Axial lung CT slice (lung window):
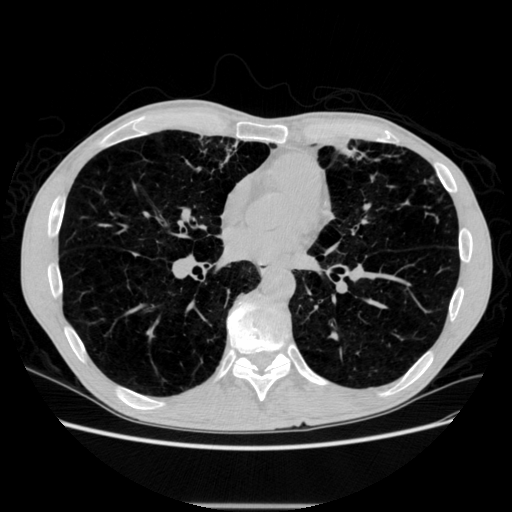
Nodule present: no